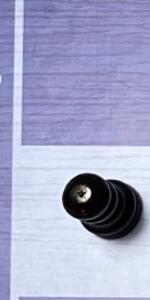
Label: Pawn_Black